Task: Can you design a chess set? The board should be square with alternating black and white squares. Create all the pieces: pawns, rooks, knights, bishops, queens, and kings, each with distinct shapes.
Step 610:
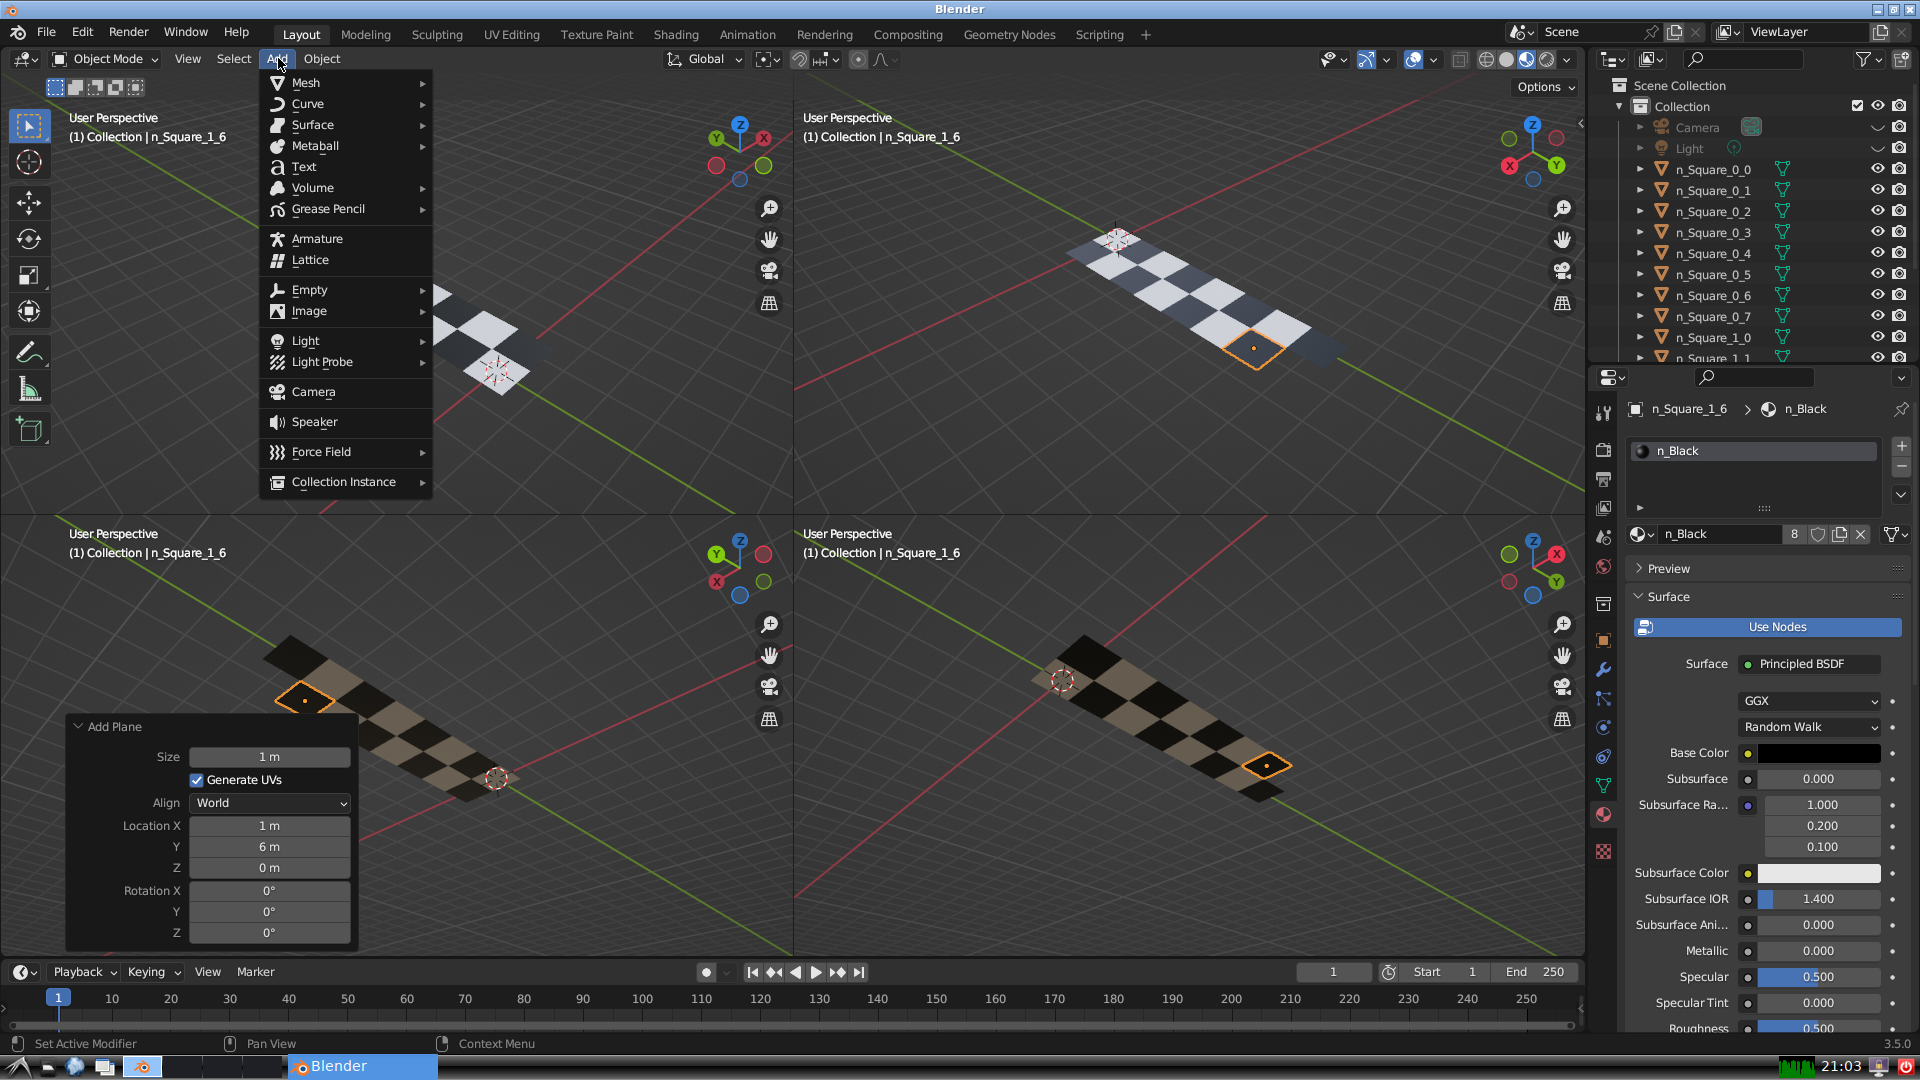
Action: {"mouse_move": [304, 82]}